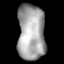
Tissue: lung
Cell type: Epithelial cells
Senescence score: 0.2354
Nuclear area (px): 1498
Mean DAPI intensity: 164.383